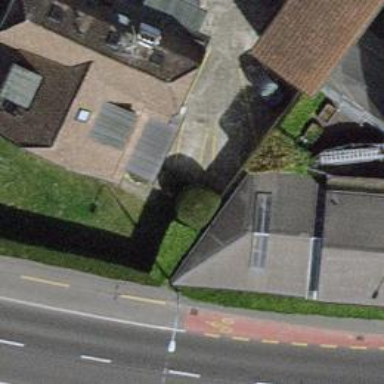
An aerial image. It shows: View of roof of building.